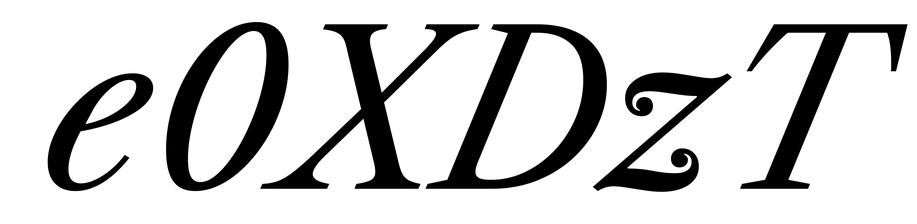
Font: LibreCaslonText-Italic_Italic